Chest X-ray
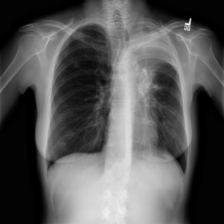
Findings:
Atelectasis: positive
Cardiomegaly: negative
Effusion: negative
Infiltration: negative
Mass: positive
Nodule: negative
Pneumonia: negative
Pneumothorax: negative
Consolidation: negative
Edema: negative
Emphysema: negative
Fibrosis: negative
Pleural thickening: negative
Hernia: negative